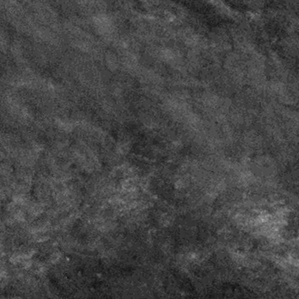
Label: frost